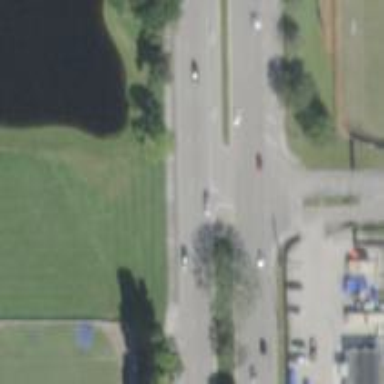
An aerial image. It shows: Secondary link road.